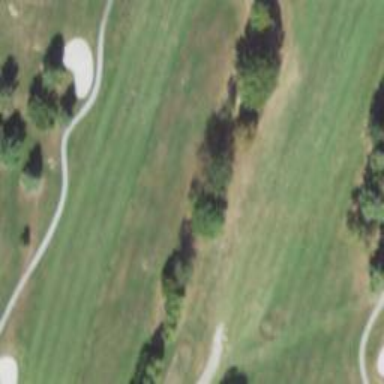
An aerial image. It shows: Grassy fairway on golf course.